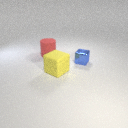
small blue metal cube to the right of large yellow rubber cube